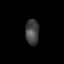
Tissue: lung
Cell type: Epithelial cells
Senescence score: 0.2345
Nuclear area (px): 340
Mean DAPI intensity: 66.982